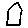
Label: house